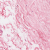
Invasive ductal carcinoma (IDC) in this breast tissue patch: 0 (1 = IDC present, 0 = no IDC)